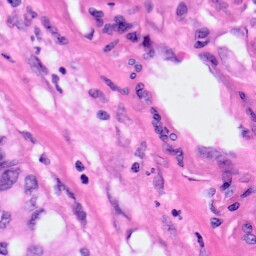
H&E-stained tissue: Pancreatic